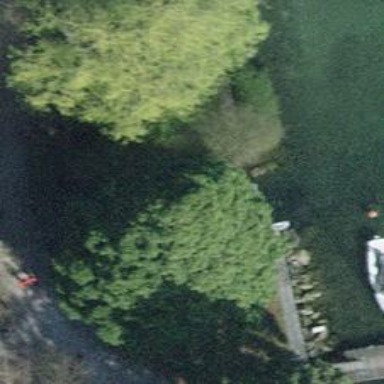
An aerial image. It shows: Boathouse building.